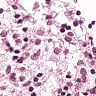
Metastatic tissue present: no